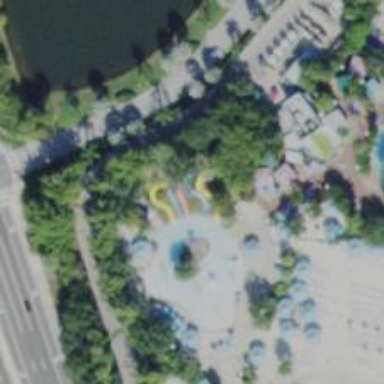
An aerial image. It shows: Water slide attraction.